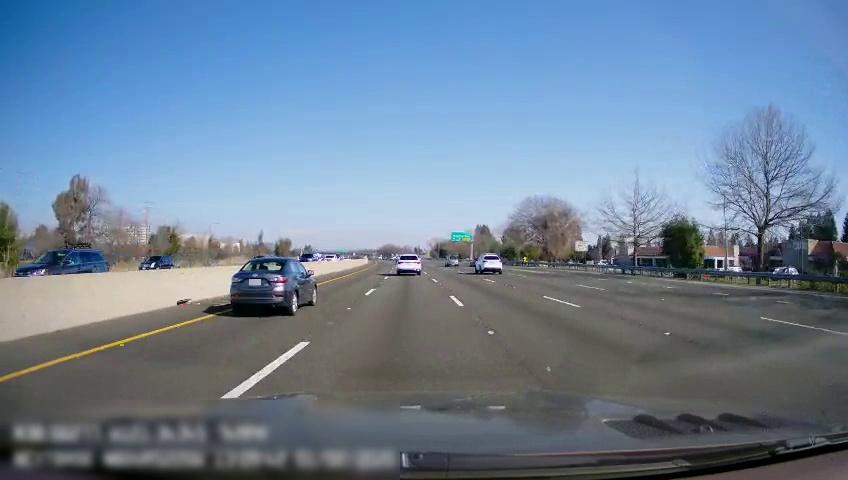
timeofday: Day
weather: Sunny
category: Drivable Space
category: Vehicles | SUV
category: Vehicles | Van
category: Vehicles | SUV
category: Vehicles | Truck
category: Vehicles | Car
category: Vehicles | SUV
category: Vehicles | Car
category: Vehicles | Van
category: Lanes | Alternate Lane
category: Lanes | Current Lane
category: Lanes | Current Lane
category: Lanes | Alternate Lane
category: Lanes | Alternate Lane
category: Lanes | Alternate Lane
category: Lanes | Alternate Lane
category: Traffic | Signs